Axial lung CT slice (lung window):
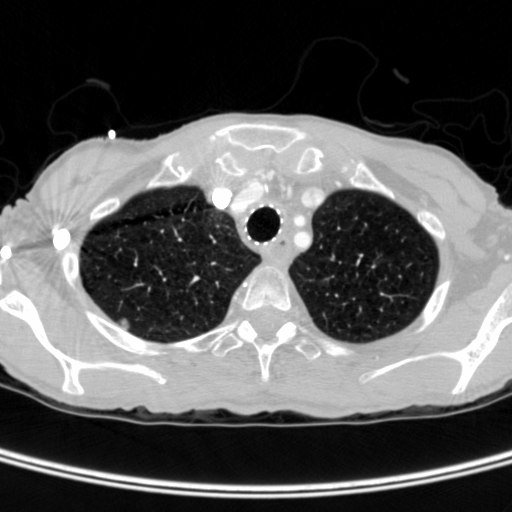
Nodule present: yes
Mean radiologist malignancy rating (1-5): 4.667